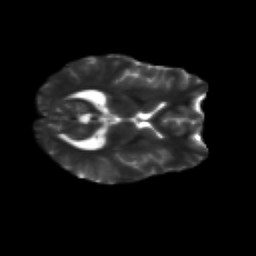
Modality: T2w
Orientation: axial
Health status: healthy
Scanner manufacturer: siemens
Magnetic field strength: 3 T
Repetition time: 12 s
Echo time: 0.092 s